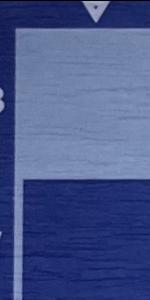
Label: Empty